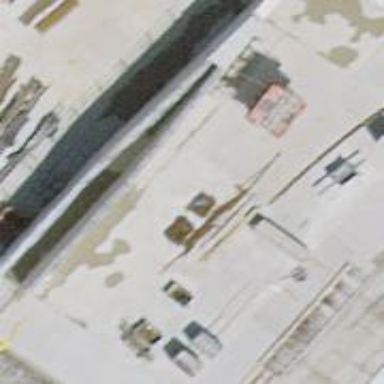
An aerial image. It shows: Man-made pier.